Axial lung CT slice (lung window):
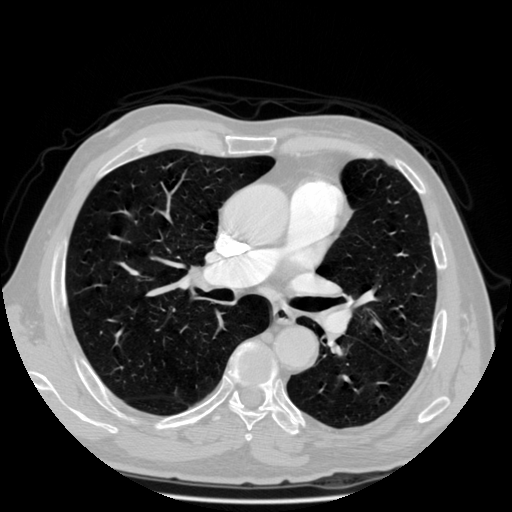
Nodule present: no